Question: I've just started working with XCode 5.1 and iOS 7.1.
Im having some problems with PartialViews containing a scrollview. I have this . I marked in red the space the scrollview should occupy but its taking more space vertically and horizontally. The viewcontroller and view are defined in the storyboard as freeform of 500x500 and the scrollview is defined like:
'''
scroll = [[UIScrollView alloc] initWithFrame:CGRectMake(0, 0, self.view.frame.size.width, rowHeight*[lstMatches count])];
scroll.contentSize = CGSizeMake(self.view.frame.size.width, rowHeight*[lstMatches count]);
//.....more elements here, added as subviews of scrollview
[self.view addSubview:scroll];
'''
The problem is the next:
1) The scrollview is wider than its container so I can't click over right buttons. I tried changing the width of the viewcontroller and view to 800 (max width is about 750), but i cant click them.
Thanks for your help
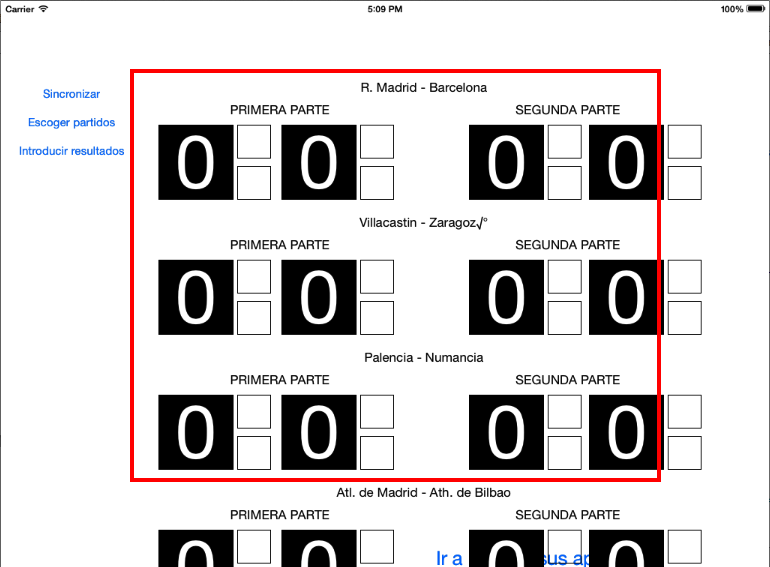
Answer: try:
'''
scroll = [[UIScrollView alloc] initWithFrame:CGRectMake(0, 0, self.view.frame.size.width, self.view.frame.size.height])];
scroll.contentSize = CGSizeMake(5000, rowHeight*[lstMatches count]);
[self.view addSubview:scroll];
'''
PS: Change the 'contentSize.width' of to something that suits your needs